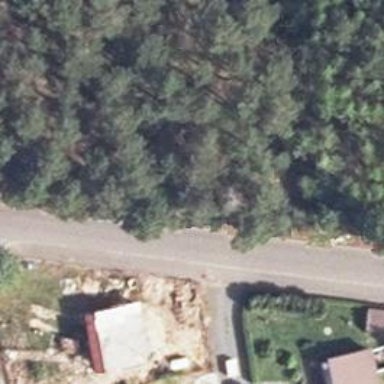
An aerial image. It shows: Gravel road in residential area.